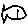
Label: fish